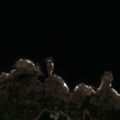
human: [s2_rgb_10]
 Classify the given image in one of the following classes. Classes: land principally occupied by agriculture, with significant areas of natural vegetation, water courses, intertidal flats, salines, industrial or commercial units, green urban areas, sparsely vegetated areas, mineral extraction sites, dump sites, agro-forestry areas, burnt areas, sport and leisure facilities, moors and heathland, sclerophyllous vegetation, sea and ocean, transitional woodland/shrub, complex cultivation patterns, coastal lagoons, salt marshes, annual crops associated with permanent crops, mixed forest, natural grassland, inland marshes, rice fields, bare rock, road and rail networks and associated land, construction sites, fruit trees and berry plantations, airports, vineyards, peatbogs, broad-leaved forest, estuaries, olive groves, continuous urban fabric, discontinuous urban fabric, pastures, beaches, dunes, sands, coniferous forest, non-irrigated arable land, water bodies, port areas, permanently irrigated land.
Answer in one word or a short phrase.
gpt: bare rock, sea and ocean